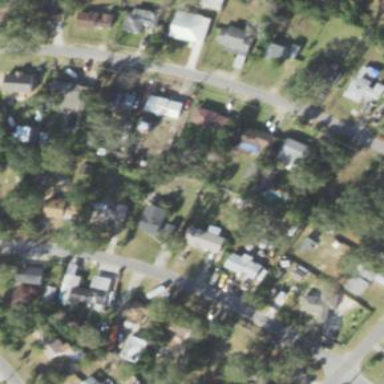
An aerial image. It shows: Residential area composed of single-family homes.